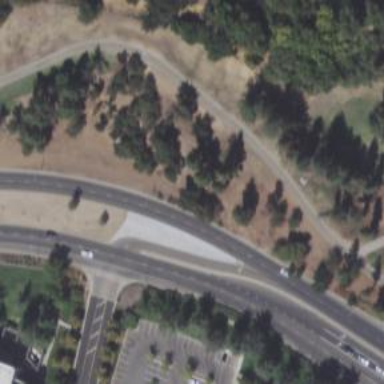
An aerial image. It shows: Tertiary_link road with asphalt surface.